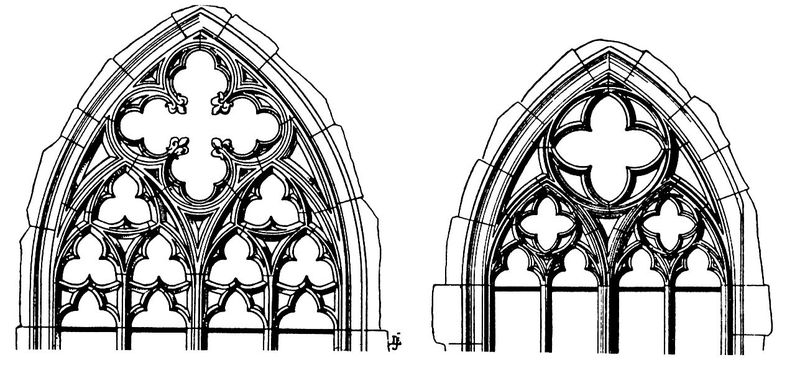
Titel: Eberbach, Zisterzienserkirche
Schlagwörter: fenster, zeichnung, architektur, gitter, kirche, drei, gotik, floral, kreuz, kathedrale, kreuzrippe, skelett, kreuzgewölbe, rosette, spitzbogen, spitzbögen, geistlich, kirchlich, lanzettfenster, kleeblatt, maßwerk, freuz, rossette, lanzett, hochgotik, florale motive, vie, donaustil, fenstergestaltung, wandauflösung